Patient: sex M, age 76
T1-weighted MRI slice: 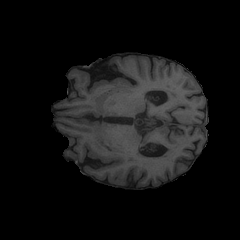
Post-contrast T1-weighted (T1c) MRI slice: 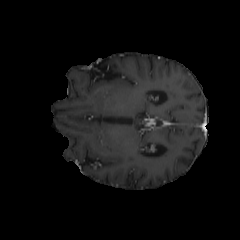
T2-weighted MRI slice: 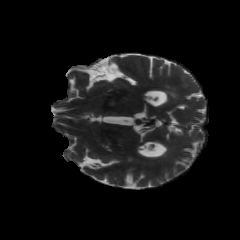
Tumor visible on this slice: no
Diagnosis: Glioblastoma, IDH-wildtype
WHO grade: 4